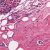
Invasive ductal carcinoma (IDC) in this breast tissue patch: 0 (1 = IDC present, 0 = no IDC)